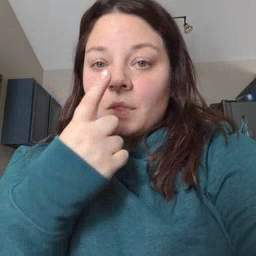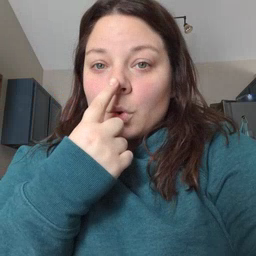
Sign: nose